Question: I have two branches:
master
AddEmailPickUpService
I merged master into AddEMailService a couple of commits ago. I should have merged AddEmailService into master. How do I bring master up to where AddEmailService is ?

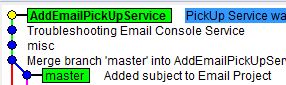
Answer: Just merge the branch into 'master':
'''
> git checkout master
> git merge AddEmailPickUpService
'''
It should do a fast-forward.